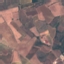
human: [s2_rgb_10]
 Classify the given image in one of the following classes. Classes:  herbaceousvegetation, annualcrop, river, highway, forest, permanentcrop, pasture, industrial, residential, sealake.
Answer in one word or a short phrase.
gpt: PermanentCrop